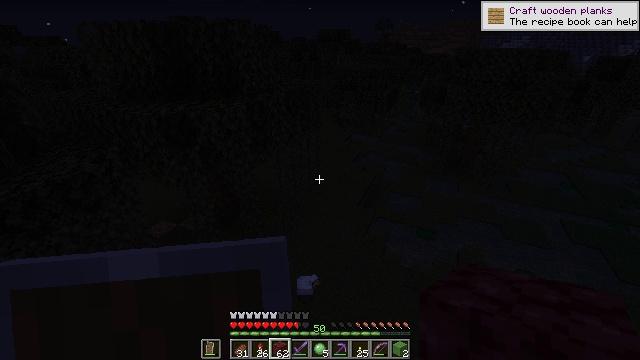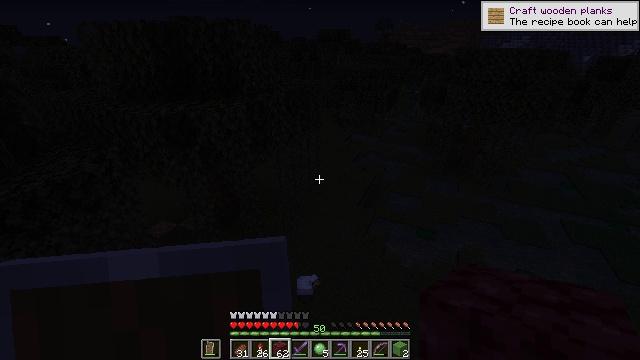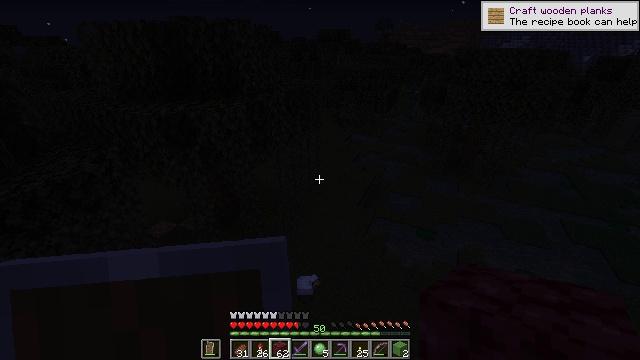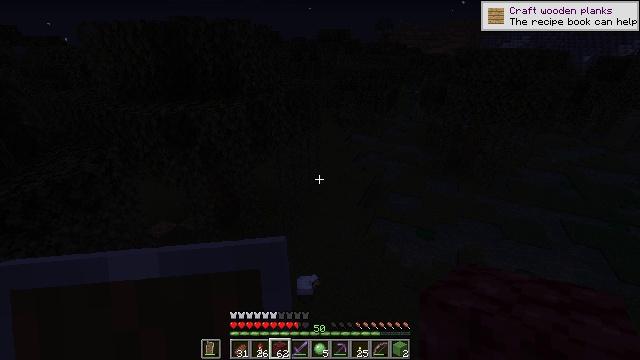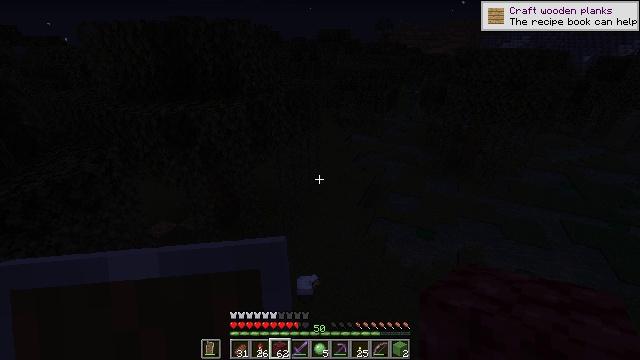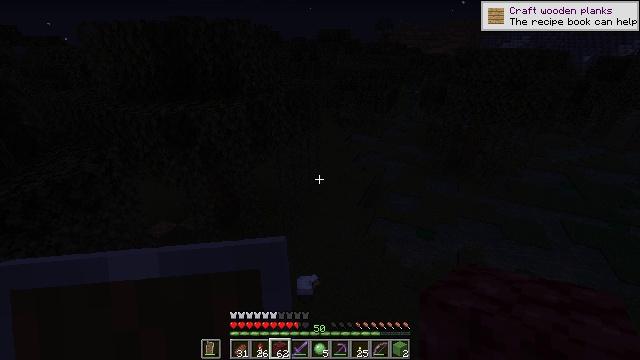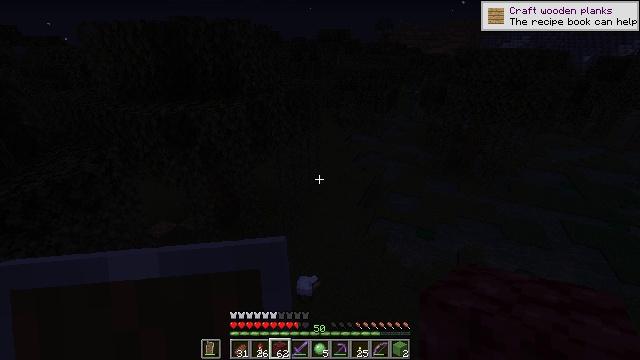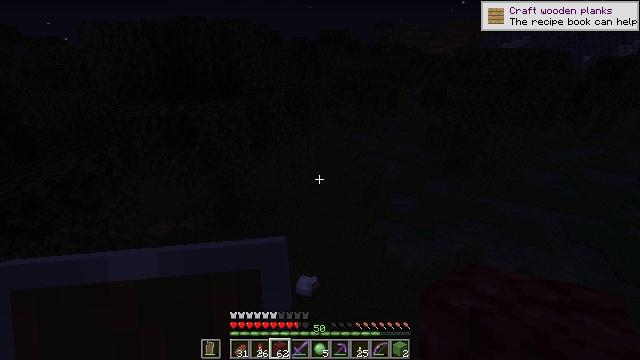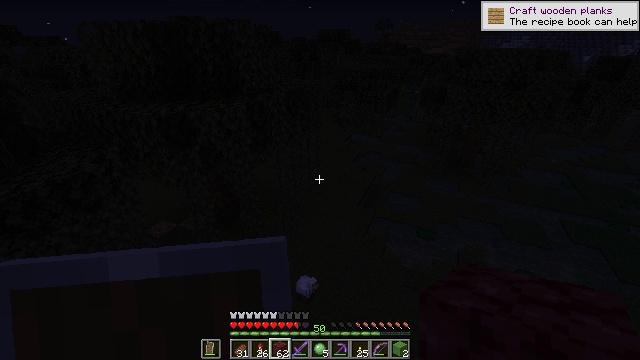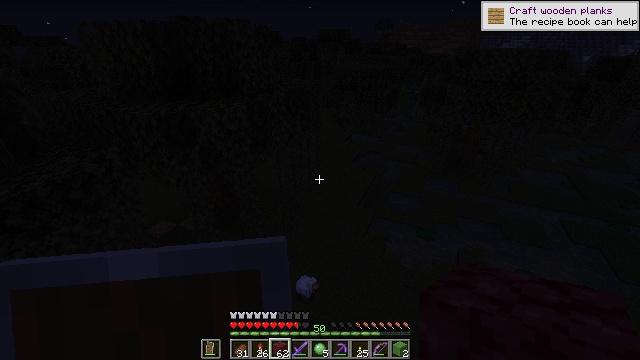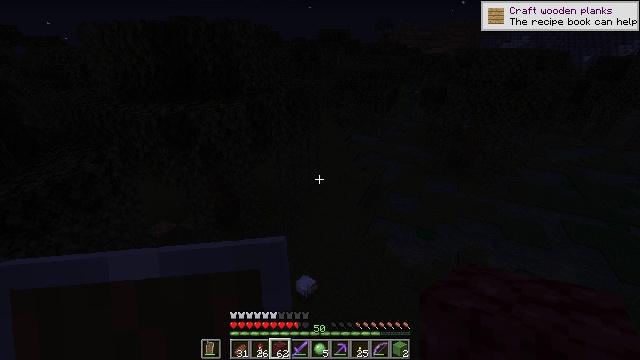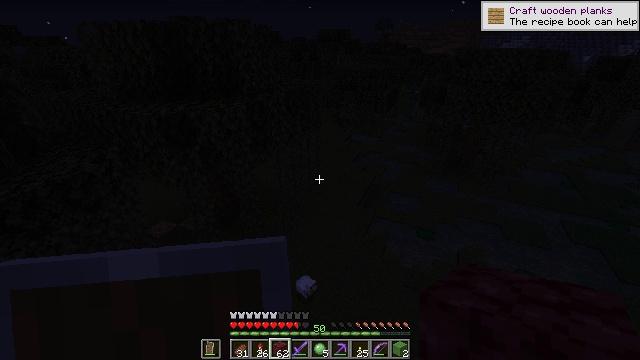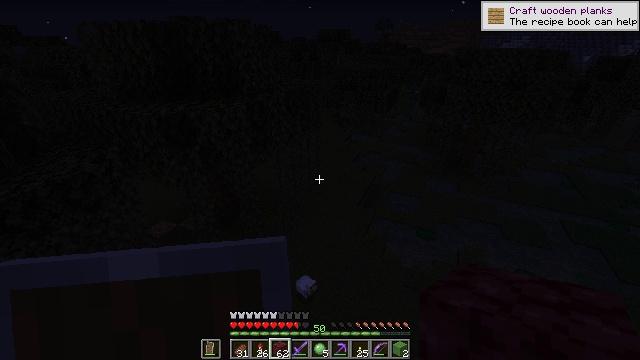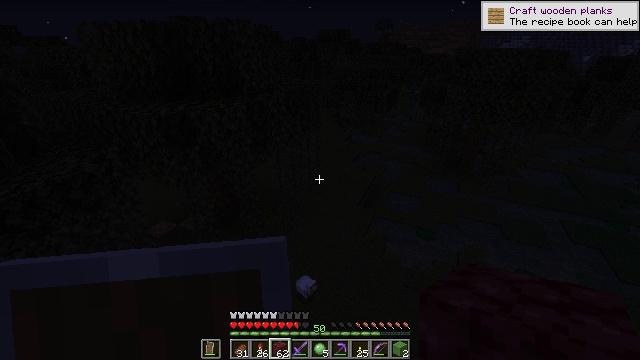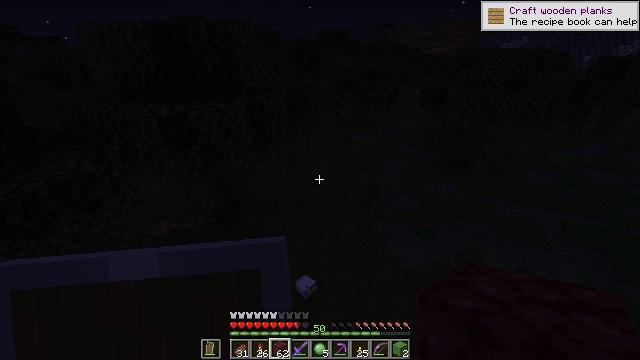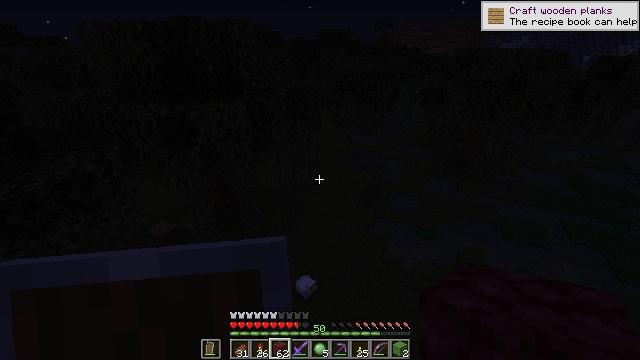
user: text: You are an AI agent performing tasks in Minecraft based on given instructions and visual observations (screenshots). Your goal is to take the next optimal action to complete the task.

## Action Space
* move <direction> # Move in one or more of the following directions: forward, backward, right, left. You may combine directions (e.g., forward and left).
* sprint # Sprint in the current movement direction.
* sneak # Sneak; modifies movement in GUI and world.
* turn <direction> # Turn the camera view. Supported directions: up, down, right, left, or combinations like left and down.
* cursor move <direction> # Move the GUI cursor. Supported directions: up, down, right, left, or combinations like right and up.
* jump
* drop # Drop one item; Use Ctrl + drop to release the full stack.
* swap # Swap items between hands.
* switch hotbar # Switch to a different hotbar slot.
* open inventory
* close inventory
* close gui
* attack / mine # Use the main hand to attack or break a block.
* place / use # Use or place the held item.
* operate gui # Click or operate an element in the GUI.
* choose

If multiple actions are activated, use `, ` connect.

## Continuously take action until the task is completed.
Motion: motion action
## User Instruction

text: Hunt a slime.
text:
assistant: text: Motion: no_op
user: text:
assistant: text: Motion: no_op
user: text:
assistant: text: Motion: no_op
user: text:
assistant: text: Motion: no_op
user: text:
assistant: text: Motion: no_op
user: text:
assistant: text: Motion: no_op
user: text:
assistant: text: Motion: no_op
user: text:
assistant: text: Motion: no_op
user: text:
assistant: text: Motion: no_op
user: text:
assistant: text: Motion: no_op
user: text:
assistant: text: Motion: no_op
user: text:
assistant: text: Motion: no_op
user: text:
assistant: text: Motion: no_op
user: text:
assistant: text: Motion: no_op
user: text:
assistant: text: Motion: no_op
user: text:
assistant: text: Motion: no_op
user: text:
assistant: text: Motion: no_op
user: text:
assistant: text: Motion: no_op
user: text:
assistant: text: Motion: no_op
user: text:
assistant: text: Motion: no_op
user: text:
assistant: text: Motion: no_op
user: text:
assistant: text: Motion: no_op
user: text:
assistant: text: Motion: no_op
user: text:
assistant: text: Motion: no_op
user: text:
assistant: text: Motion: no_op
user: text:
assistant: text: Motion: no_op
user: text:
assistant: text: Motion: no_op
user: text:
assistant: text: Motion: no_op
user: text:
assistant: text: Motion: no_op
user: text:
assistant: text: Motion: no_op